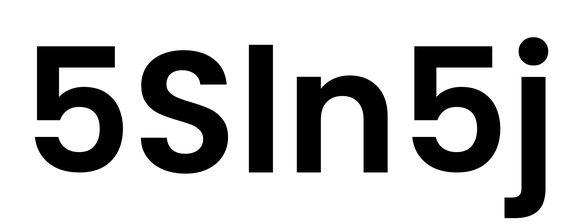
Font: Poppins-SemiBold